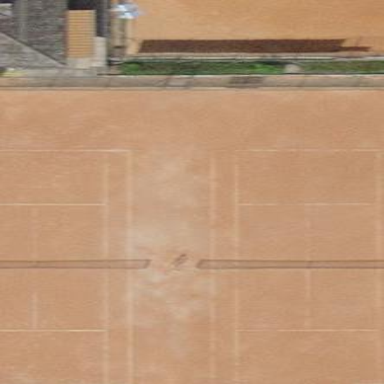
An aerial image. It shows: Clay tennis court on pitch.